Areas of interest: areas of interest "Anhui Union Shuangyu Eco Pig Breeding Co., Ltd."
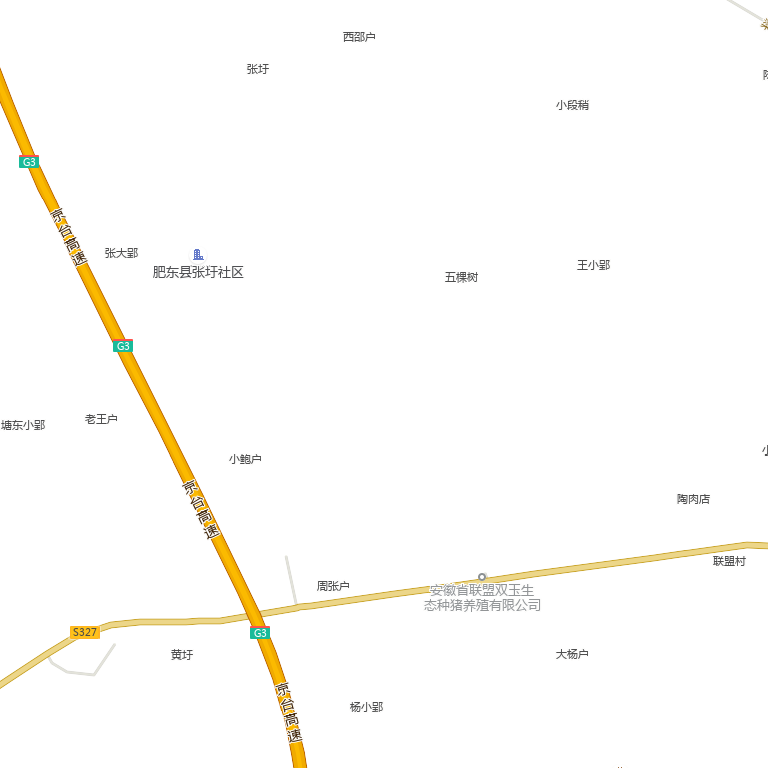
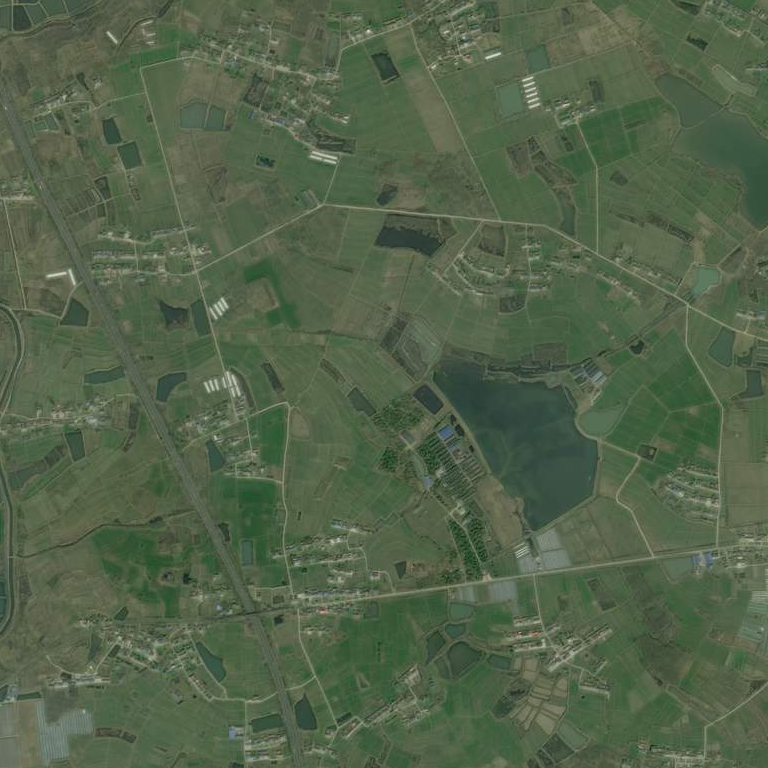